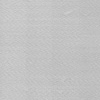
Atmospheric dust classification: not_dusty